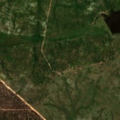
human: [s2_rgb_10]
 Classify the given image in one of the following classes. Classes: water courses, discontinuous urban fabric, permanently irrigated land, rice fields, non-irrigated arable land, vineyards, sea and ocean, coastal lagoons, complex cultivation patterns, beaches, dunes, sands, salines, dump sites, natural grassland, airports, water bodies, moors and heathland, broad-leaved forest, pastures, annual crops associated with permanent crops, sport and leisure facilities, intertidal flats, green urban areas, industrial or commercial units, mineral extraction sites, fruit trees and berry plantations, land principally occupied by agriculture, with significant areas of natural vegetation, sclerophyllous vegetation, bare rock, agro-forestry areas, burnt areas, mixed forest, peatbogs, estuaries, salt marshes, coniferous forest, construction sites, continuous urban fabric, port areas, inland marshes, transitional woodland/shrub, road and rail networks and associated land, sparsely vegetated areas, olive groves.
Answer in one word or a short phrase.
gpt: continuous urban fabric